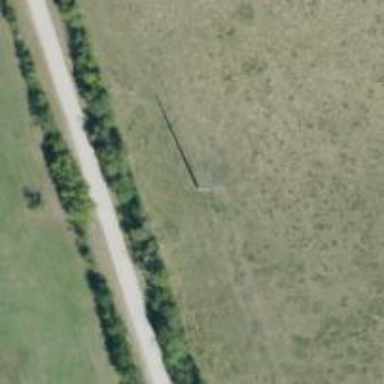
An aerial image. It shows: Power pole.